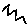
Label: zigzag